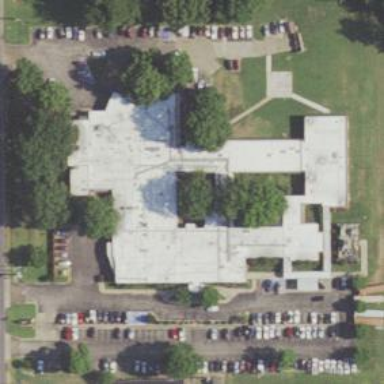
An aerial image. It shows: Healthcare facility identified as hospital.